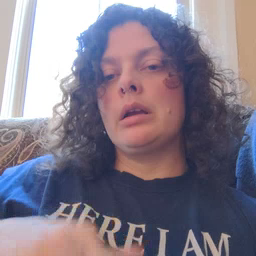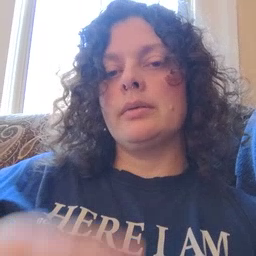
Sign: pen